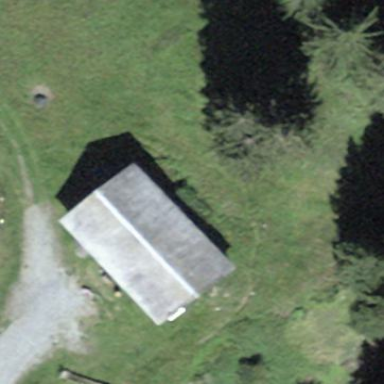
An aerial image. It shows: Shed.